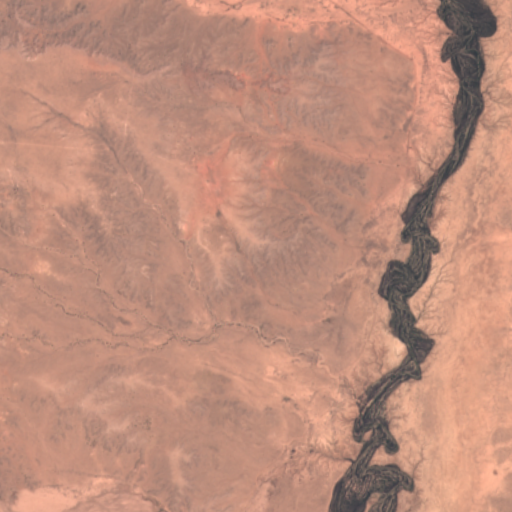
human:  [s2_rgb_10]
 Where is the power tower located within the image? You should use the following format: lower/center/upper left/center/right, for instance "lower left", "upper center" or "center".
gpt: The power tower is located in the left of the image.
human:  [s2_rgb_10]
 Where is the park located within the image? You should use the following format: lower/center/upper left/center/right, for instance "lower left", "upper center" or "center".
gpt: There is no park in the image.